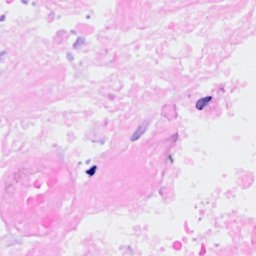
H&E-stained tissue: Breast